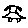
Label: cloud